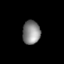
Tissue: lung
Cell type: Endothelial cells
Senescence score: 0.5659
Nuclear area (px): 410
Mean DAPI intensity: 134.737